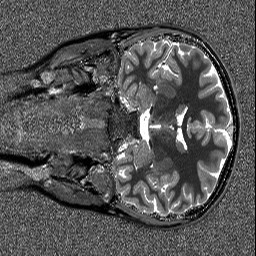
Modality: T1map
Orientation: coronal
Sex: female